Question: Using <URL> I can plot two ranges on a vertical oriented colorbar. Consequently I would like to try to do the same for a horizontal oriented colorbar. This works, but partly. First the code:
'''
import pylab as pl
import numpy as np
a = np.random.rand(10, 10)
pl.imshow(a)
cb = pl.colorbar(pad=0.1, orientation='horizontal')
l, b, w, h = cb.ax.get_position().bounds
cb.ax.set_aspect("auto")
ax2 =pl.twiny(ax=cb.ax)
cb.ax.set_position([l, b, w, h])
ax2.set_position([l, b, w, h])
cb.ax.set_ylim(0, 1)
ax2.set_ylim(-10, 10)
tight_layout()
'''
Then the output:

This seems to be OK, but the ticks both on the top and the bottom are floating on a certain distance of the colorbar and the height of the colorbar is very small. By increasing the height the ticks become even more apart from the colorbar.
Any suggestions how to solve?
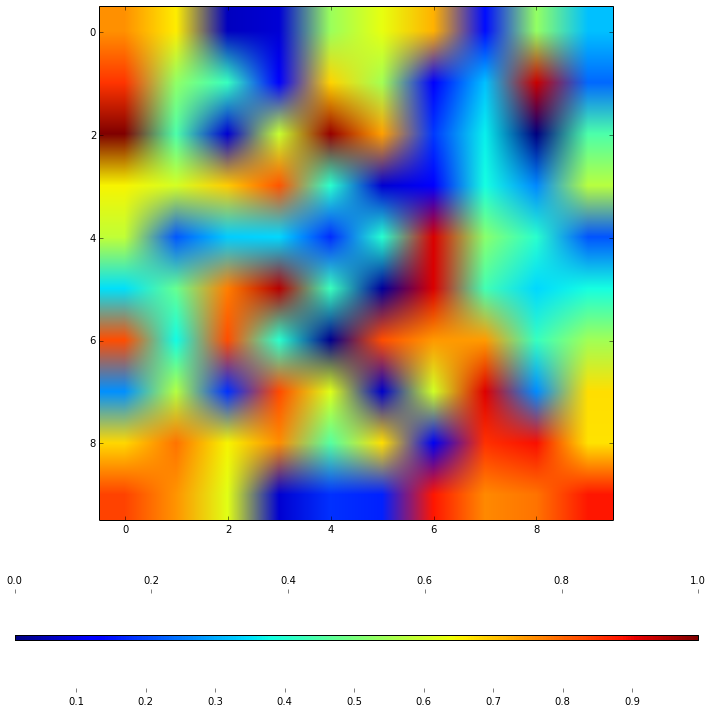
Answer: with the following changes (see the comments in the code):
'''
import pylab as pl
import numpy as np
a = np.random.rand(10, 10)
pl.imshow(a)
cb = pl.colorbar(pad=0.1, orientation='horizontal')
l, b, w, h = cb.ax.get_position().bounds
print l, b, w, h
cb.ax.set_aspect("auto")
#w = 0.05 # width of the colorbar (from the vertical example)
h = 0.05 # height of the colorbar
ax2 = pl.twiny(ax=cb.ax)
cb.ax.set_position([l, b, w, h])
ax2.set_position([l, b, w, h])
cb.ax.set_xlim(0, 1) # you are now dealing with an horizontal colorbar
# so you should define the x lim, not the y lim
ax2.set_xlim(-10, 10)
pl.show()
'''
you generate this image: